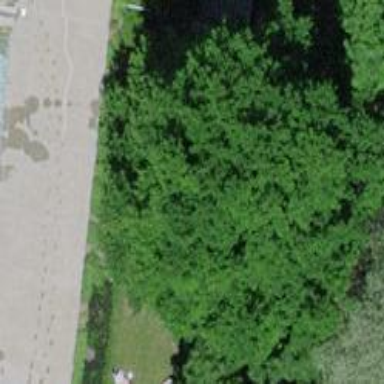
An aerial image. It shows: Broadleaved tree with lush leaves.